Question: I can see that it is possible to add a git hook to Bitbucket in the interface like so:

Is it possible to add a 'POST' hook like this using Bitbucket's API instead of using the web interface? Is it possible to remove an existing hook using the API?
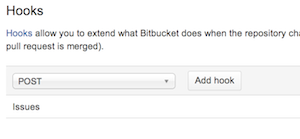
Answer: <URL> resource might help you.
### Create a POST service example:
'''
curl -u tutorials:<PHONE> -X POST https://api.bitbucket.org/1.0/repositories/tutorials/testrepo/services/ -d "type=POST&URL=https%3A%2F%2Fbitbucket.org/post"
'''
This will create a new POST hook with 'https://bitbucket.org/post' as URL:
'''
{
"id": 5,
"service": {
"fields": [
{
"name": "URL",
"value": "https://bitbucket.org/post"
}
],
"type": "POST"
}
}
'''